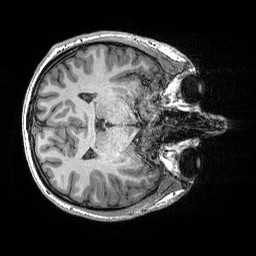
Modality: T1w
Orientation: axial
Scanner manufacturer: siemens
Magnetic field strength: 3 T
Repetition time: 2.3 s
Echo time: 0.00298 s